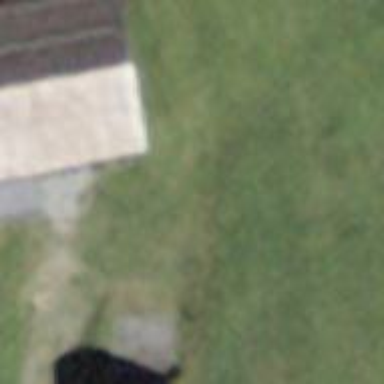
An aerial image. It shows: Rural barn.